Question: How do you change the unused / bottom portion of the vim editor? The picture will hopefully clarify my terrible description :).

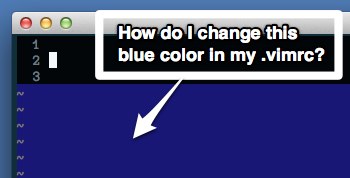
Answer: That section is controlled by the highlight group NonText. So you can add the following line after your colorscheme line to set the background color to blue.
'''
highlight NonText ctermbg=blue
'''
Of course change blue to whatever color you want. Also if you are in gvim you will want to use 'guibg=' to set the background color.